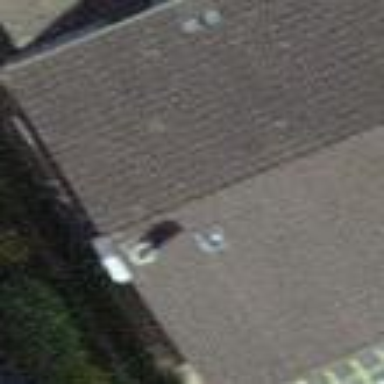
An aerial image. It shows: Simple house.